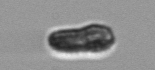
Label: Pseudochattonella_farcimen